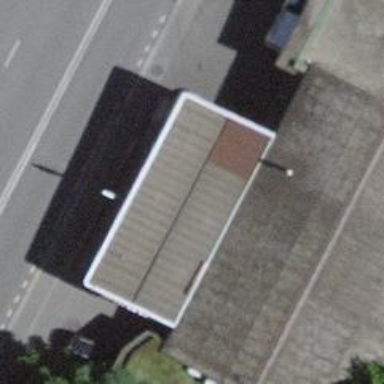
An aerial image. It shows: Fuel station.